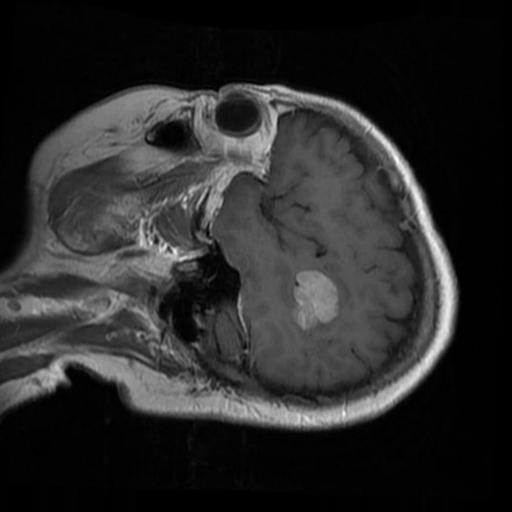
Label: brain_menin